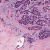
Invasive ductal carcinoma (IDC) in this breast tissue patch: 1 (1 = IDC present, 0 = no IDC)